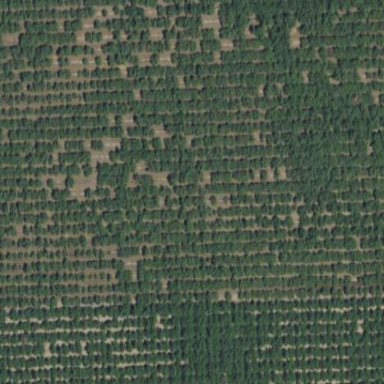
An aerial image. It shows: Almond orchard with rows of almond trees.